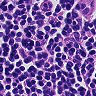
Metastatic tissue present: no